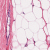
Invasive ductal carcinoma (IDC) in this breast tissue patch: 0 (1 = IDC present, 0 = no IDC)